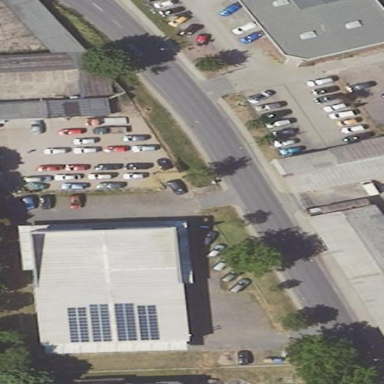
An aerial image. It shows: Commercial area.